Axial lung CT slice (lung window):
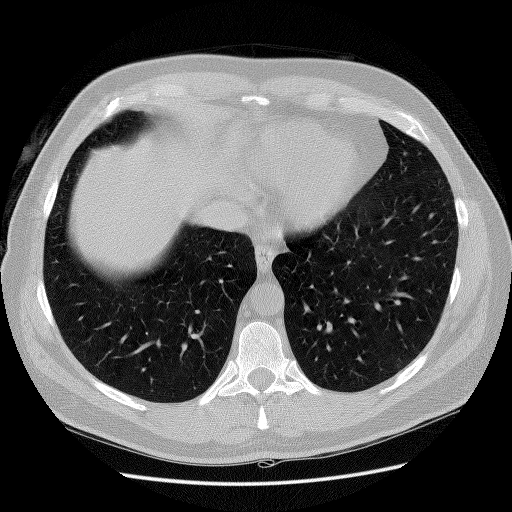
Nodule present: no